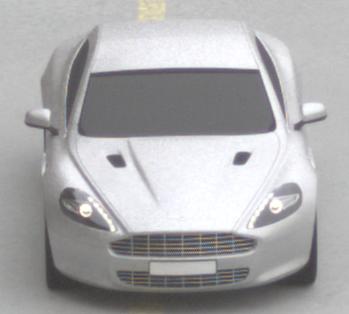
Make: Aston Martin
Model: Rapide
Detailed model: Rapide
Model produced from: 2010/03
Model produced until: 2013/07
Doors: 5
Color: white
Road condition: dry road
Daytime: morning or afternoon
Contrast: low contrast